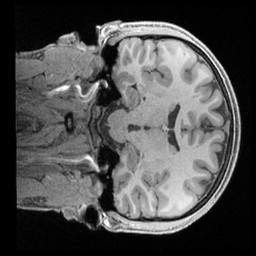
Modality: T1w
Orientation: coronal
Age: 27
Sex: male
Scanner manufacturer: siemens
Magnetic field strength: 3 T
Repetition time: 2.4 s
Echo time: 0.00241 s